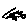
Label: bird